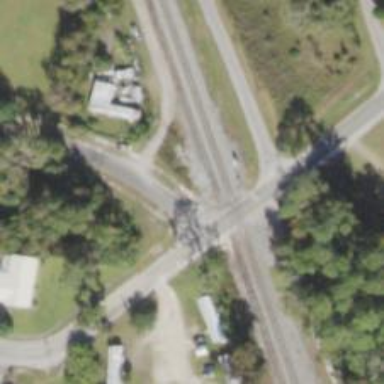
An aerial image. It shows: Level crossing with lights on the railway.